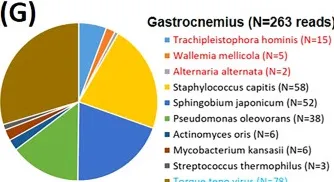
Imaging and pathological diagnosis. The distribution of fungal, bacterial and viral sequences identified in the patient's Gastrocnemius.
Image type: pathology (immunostaining)